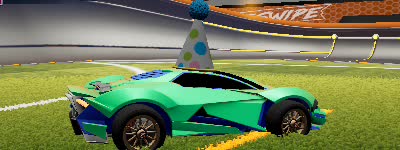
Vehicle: werewolf